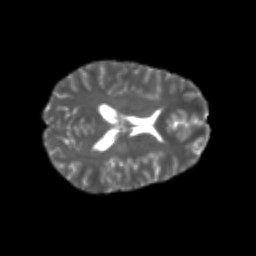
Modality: T2w
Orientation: axial
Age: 21
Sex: male
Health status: healthy
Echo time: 0.074 s